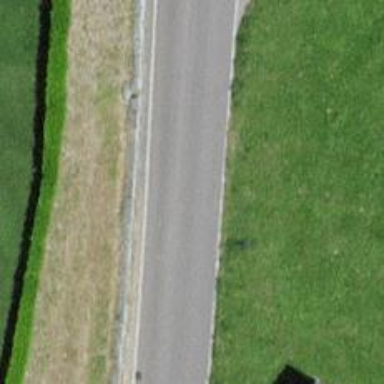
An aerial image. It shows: Unclassified road.